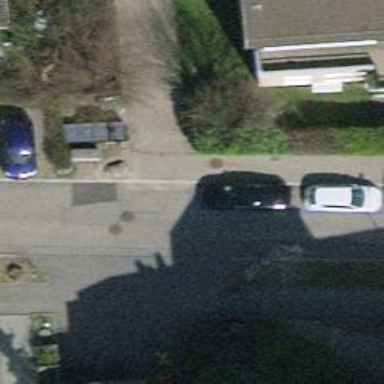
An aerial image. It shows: Unmarked crossing with traffic calming table.